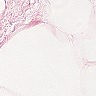
Metastatic tissue present: no